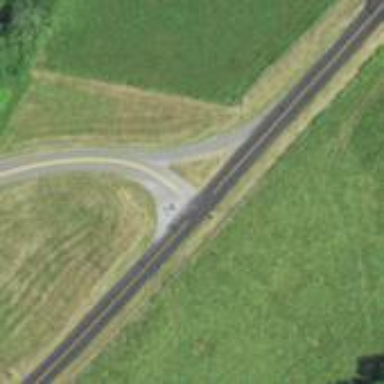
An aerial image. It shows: Secondary link road.